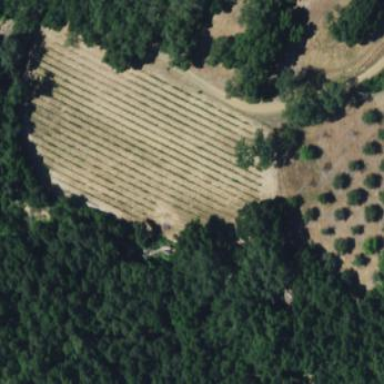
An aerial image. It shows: Vineyard where grapes are grown.